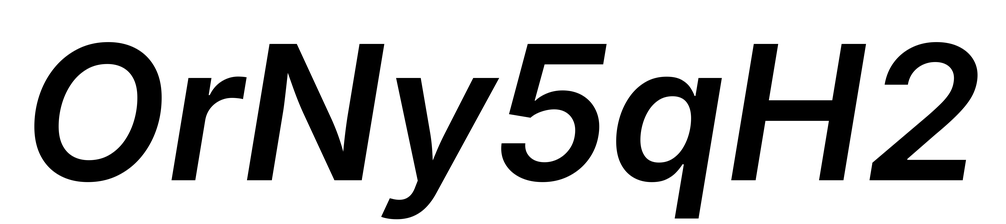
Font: Inter-Italic_SemiBold_Italic